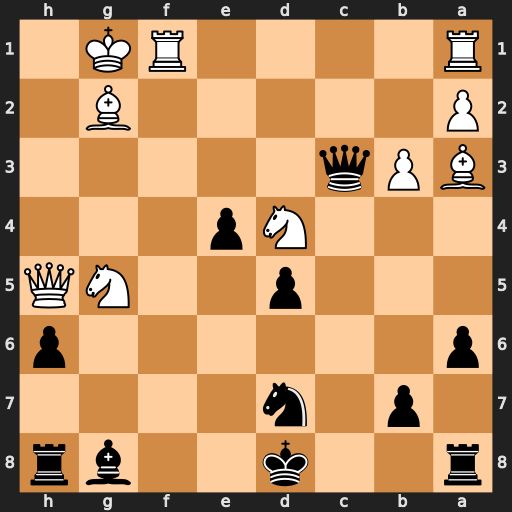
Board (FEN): r2k2br/1p1n4/p6p/3p2NQ/3Np3/BPq5/P5B1/R4RK1
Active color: b
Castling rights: -
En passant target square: -
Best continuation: Qxd4+ Rf2 Qxa1+